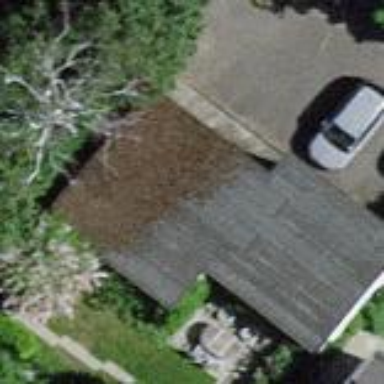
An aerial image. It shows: Group of garages.